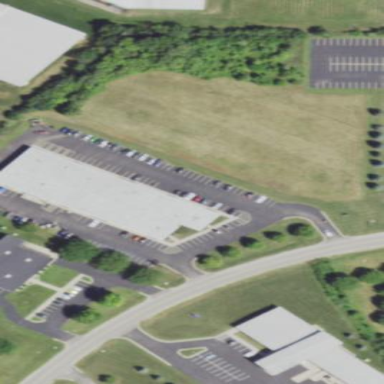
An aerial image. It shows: Commercial building used for commercial purposes.